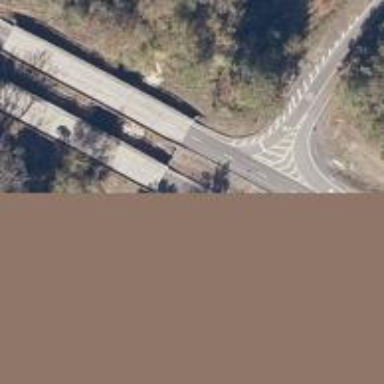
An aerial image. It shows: Trunk highway bridge with dual carriageway.